Field crop: maize
Growth stage: 2
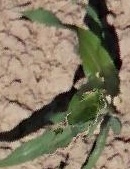
Species: maize